Field crop: maize
Growth stage: 2
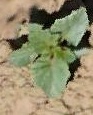
Species: datura